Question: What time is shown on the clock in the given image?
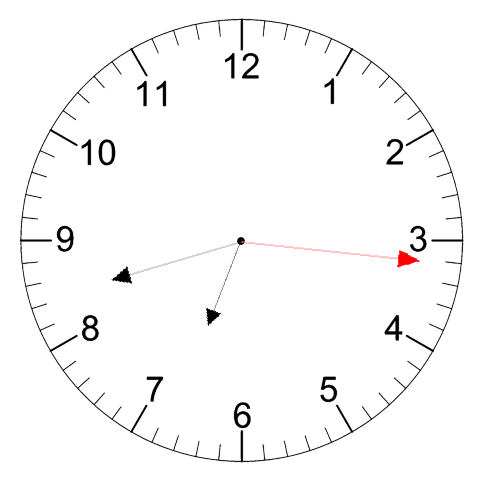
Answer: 06:42:16